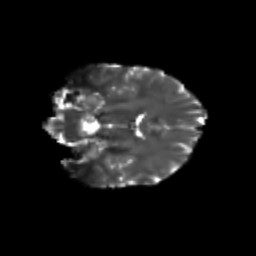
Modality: T2w
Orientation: coronal
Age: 31
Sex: female
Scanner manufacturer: siemens
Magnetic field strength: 3 T
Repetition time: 3.5 s
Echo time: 0.104 s